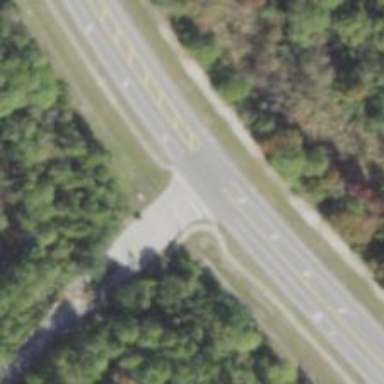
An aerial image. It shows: Uncontrolled road crossing.